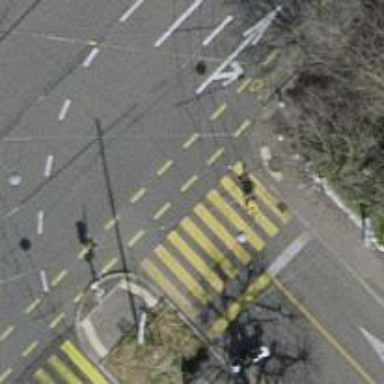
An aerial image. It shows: Crossing with traffic signals.